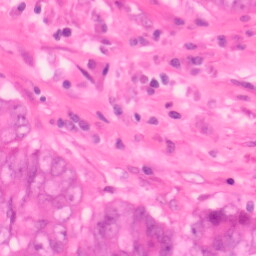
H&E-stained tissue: Colon